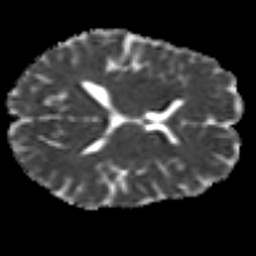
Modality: MD
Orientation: axial
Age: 48
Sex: male
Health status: ill
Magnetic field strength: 3 T
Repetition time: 8.4 s
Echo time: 0.0926 s